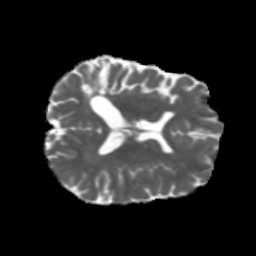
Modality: MD
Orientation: axial
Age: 42
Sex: male
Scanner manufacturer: siemens
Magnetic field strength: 3 T
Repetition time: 5.47 s
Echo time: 0.0854 s